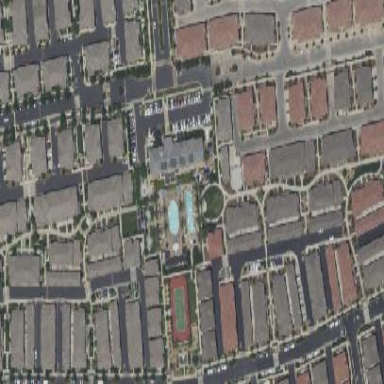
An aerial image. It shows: Residential area with apartments.